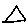
Label: triangle